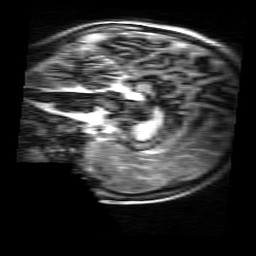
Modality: MP2RAGE
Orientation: sagittal
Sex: female
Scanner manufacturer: siemens
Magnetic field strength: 3 T
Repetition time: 5 s
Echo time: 0.00368 s